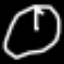
Label: clock